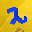
Label: 2